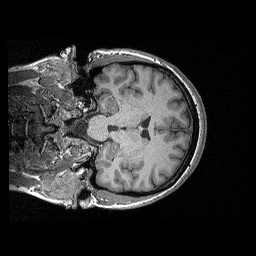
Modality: T1w
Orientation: coronal
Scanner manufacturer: siemens
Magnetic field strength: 3 T
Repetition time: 2.3 s
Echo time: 0.00298 s